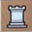
Piece: wR